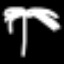
Label: palm tree